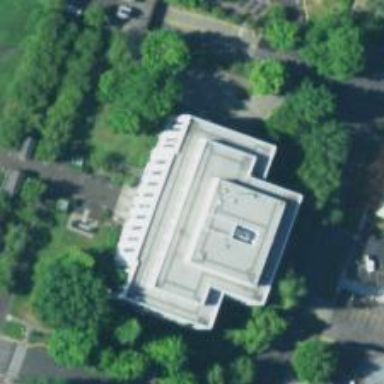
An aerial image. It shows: Government office.